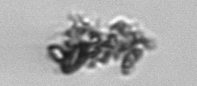
Label: detritus